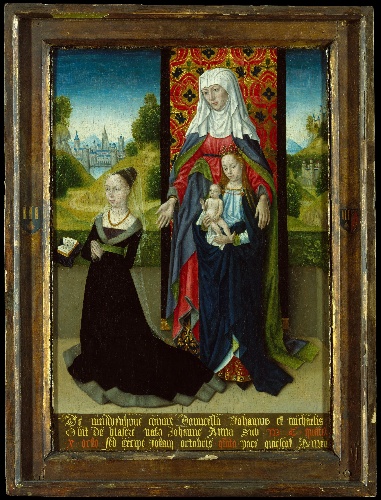
Title: Virgin and Child with Saint Anne Presenting Anna van Nieuwenhove
Artist: Master of the Saint Ursula Legend
Artist bio: Netherlandish, active late 15th century
Date: 1479–82
Object type: Painting
Classification: Paintings
Medium: Oil on panel
Culture: Netherlandish
Dimensions: Overall, with engaged frame 23 5/8 x 17 3/4 in. (59.9 x 45 cm); painted surface 19 5/8 x 13 1/2 in. (49.8 x 34.3 cm)
Department: Robert Lehman Collection
Credit line: Robert Lehman Collection, 1975
Accession year: 1975
Repository: Metropolitan Museum of Art, New York, NY
Tags: Madonna and Child|Saint Anne